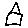
Label: house